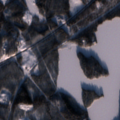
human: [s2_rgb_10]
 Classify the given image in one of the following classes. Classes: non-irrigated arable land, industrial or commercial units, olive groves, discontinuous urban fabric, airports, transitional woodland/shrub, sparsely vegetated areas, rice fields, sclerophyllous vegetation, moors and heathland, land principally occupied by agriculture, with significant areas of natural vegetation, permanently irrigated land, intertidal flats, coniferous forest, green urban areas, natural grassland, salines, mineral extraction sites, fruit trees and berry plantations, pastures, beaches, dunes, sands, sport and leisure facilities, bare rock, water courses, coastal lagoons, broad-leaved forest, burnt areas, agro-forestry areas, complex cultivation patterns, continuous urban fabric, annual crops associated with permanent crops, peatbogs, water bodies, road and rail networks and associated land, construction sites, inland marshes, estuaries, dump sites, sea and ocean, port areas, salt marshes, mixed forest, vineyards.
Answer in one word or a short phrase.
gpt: coniferous forest, mixed forest, transitional woodland/shrub, water bodies